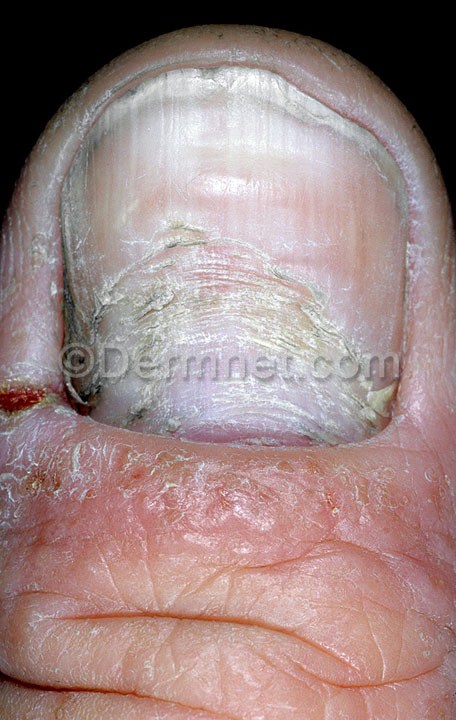
Disease: Nail Fungus and other Nail Disease